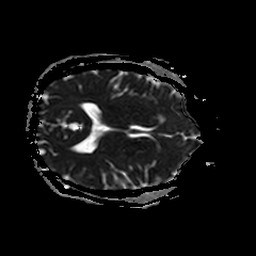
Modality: ADC
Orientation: axial
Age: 50
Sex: female
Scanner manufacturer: philips
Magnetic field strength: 3 T
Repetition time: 3.08 s
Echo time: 0.076 s